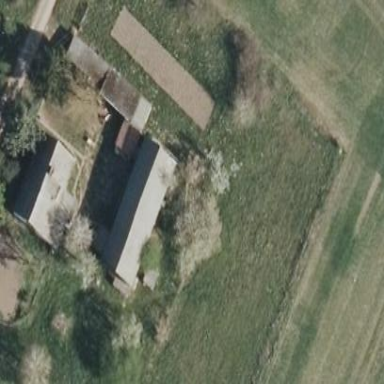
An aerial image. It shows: Farmyard area.